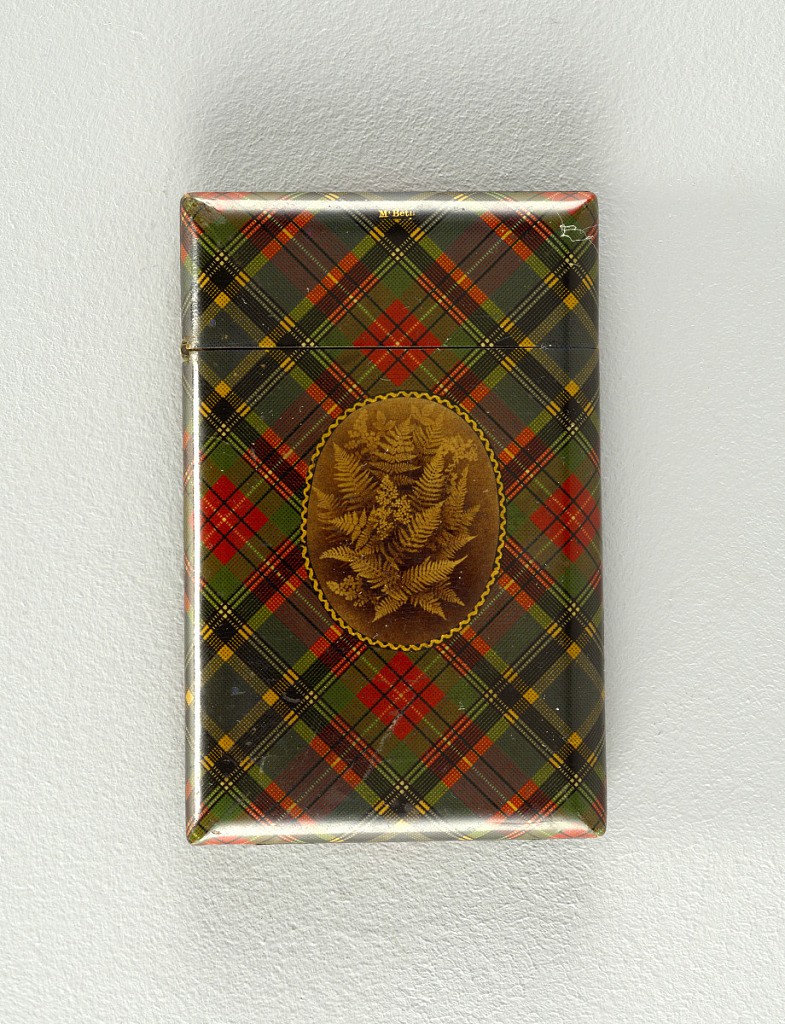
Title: Card case
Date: ca. 1880–1900
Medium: wood
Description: Tartanware